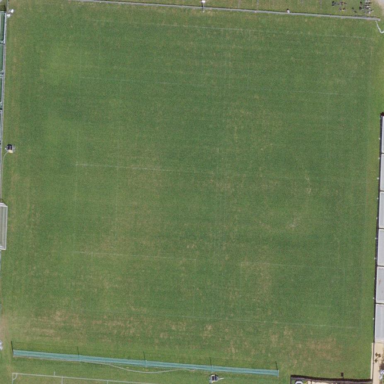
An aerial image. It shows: Soccer pitch with grass surface for leisure land.